Interaction volume radius: 5 \u00c5
Interaction volume height: 25 \u00c5
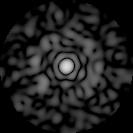
Disorder parameter: 0.8097